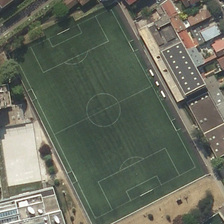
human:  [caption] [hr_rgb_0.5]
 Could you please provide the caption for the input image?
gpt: this soccer playground is surrounded by buildings and a road .

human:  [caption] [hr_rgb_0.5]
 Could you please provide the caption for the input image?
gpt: the footballfield is bext to the living region .

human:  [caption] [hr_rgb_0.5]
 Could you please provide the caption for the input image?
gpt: the footballground is next to houses .

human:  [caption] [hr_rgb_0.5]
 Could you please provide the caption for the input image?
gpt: there is a  football field beside a road near some houses and some other buildings .

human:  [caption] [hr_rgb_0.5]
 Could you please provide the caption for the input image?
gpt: some buildings and several green trees are around a football field .